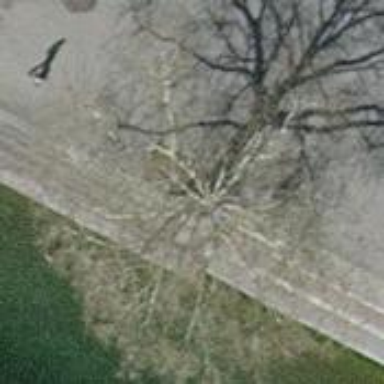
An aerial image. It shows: Tree serving as landmark.